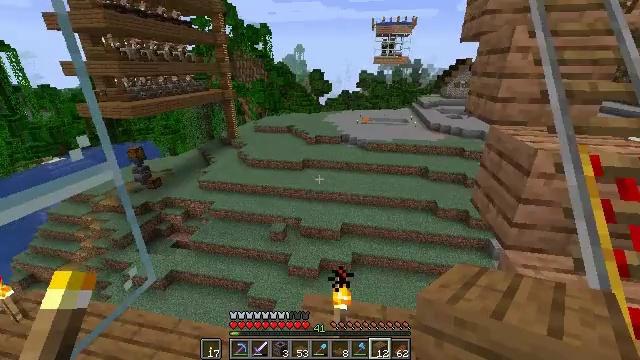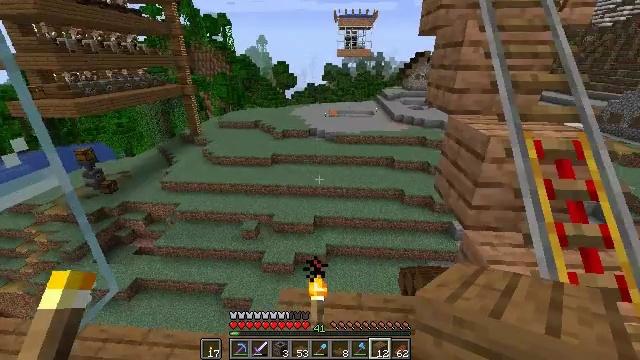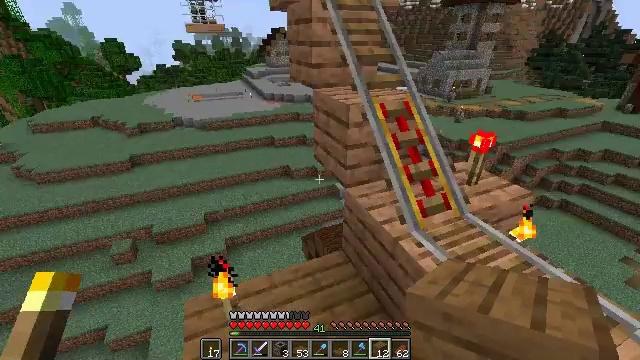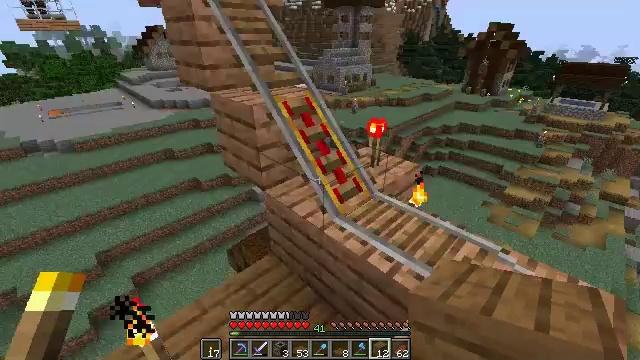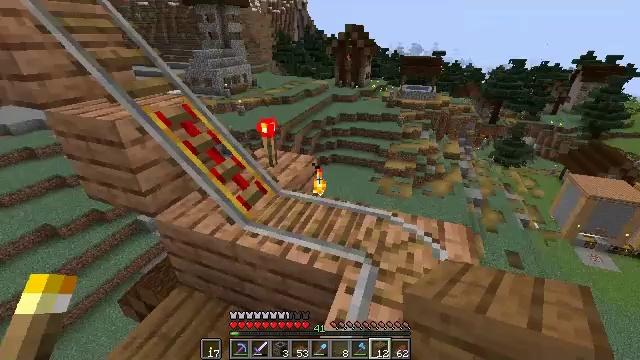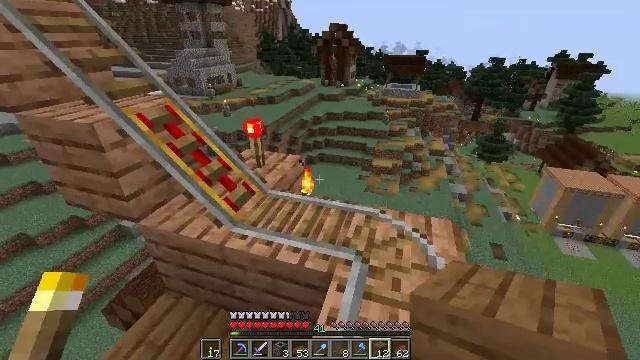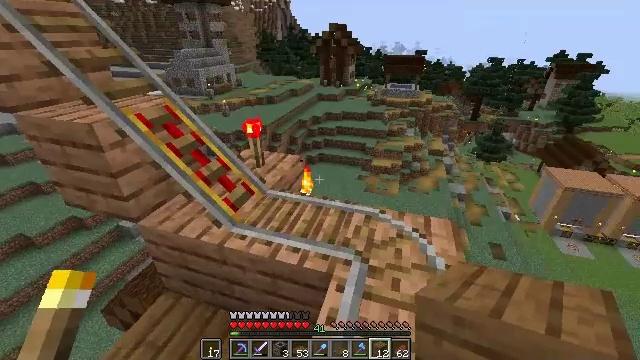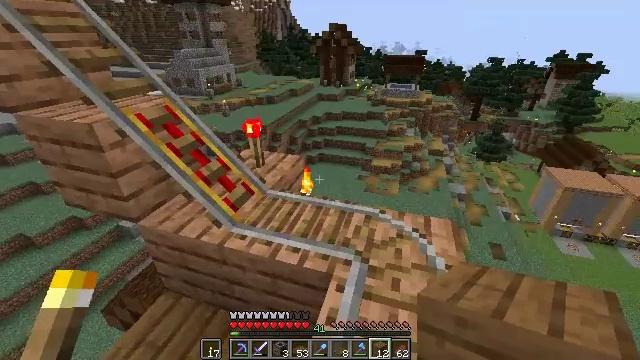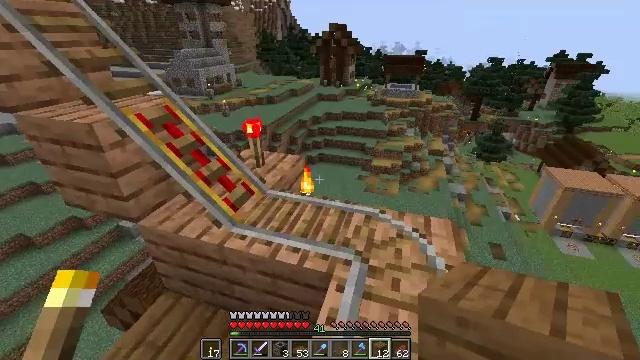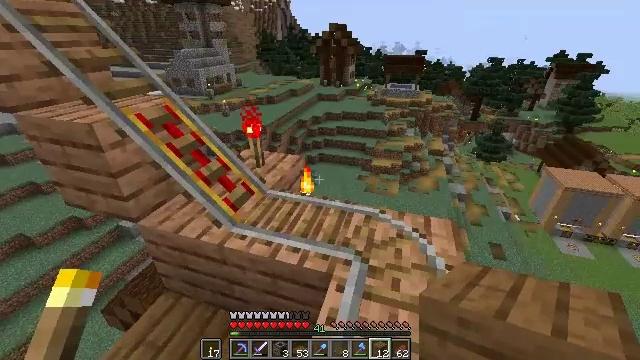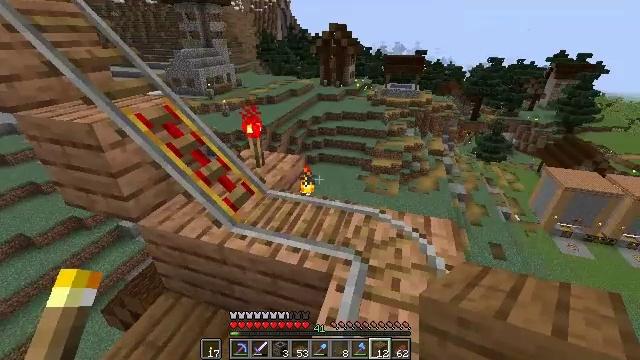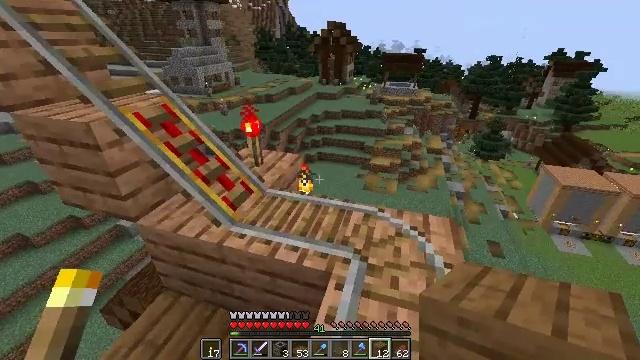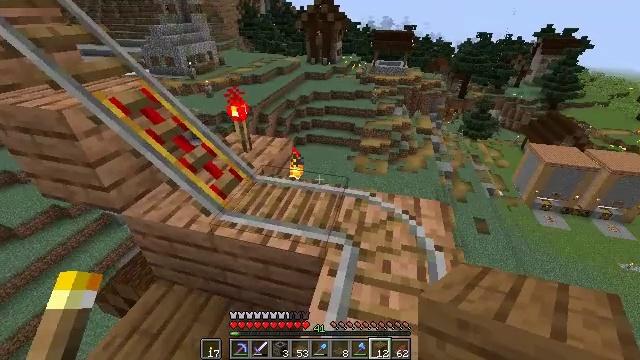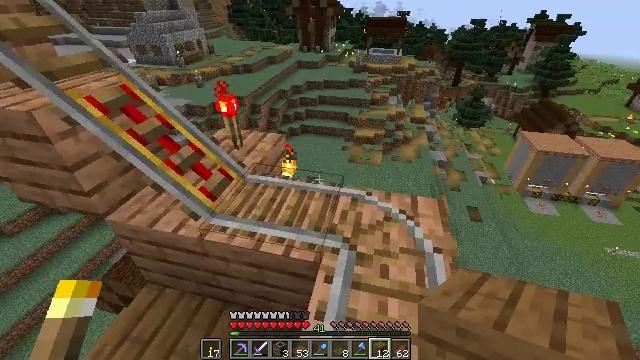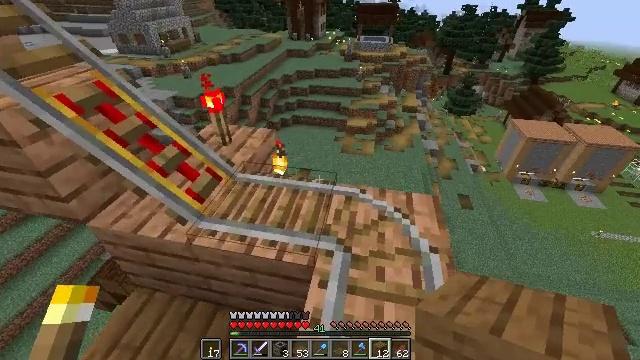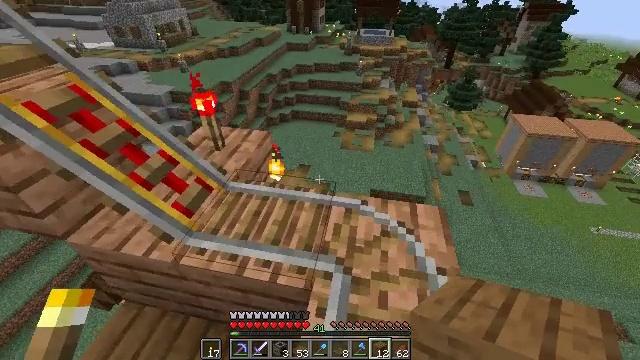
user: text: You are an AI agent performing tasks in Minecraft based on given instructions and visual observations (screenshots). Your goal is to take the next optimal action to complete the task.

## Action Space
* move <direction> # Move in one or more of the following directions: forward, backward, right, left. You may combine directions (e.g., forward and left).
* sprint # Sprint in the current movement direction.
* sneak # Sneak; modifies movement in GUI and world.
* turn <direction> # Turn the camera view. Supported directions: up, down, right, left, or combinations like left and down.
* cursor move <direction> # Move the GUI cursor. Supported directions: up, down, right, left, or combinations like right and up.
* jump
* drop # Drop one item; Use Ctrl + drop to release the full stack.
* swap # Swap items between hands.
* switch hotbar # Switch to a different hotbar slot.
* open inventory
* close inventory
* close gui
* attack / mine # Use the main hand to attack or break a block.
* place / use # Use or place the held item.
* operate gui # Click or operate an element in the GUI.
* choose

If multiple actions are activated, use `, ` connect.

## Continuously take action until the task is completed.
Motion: motion action
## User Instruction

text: Assemble a minecart with iron ingots at the crafting table.
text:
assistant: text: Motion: turn right and down
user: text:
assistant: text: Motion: turn right and down
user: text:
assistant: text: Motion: turn right
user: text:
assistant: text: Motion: turn right
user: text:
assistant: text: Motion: turn right
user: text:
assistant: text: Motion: no_op
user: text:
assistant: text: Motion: no_op
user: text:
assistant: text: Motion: no_op
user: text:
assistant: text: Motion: no_op
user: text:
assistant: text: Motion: no_op
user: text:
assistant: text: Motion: no_op
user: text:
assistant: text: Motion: move forward, turn right and down
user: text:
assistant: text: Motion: move forward, turn right and down
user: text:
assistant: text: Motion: move forward, turn right and down
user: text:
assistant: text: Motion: move forward, turn down
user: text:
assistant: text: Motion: move forward
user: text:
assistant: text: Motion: move forward, turn left and down
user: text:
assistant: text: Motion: turn right and down
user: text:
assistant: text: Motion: turn right and down
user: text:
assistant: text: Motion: turn right and down
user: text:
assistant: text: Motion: turn right and down
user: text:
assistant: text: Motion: turn right
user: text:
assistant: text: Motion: turn right
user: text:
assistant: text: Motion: turn right
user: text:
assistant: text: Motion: turn right
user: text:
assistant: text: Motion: no_op
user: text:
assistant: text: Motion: no_op
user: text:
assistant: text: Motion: no_op
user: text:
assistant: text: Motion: no_op
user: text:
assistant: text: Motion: turn right and up